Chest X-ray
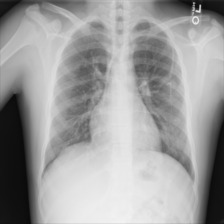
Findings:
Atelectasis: negative
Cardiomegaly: negative
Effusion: negative
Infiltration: negative
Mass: negative
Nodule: negative
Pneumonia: negative
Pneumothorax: negative
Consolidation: negative
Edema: negative
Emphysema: negative
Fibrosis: negative
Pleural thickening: negative
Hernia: negative